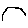
Label: hexagon